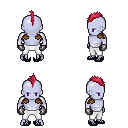
a pixel art fantasy rpg character, male body template, dark elf, purple skin, leather shoulder armor, white pants, ruby red mohawk hairstyle, metal gloves, ghillies, four views (front, back, left, right), 2x2 character sprite sheet, small pixel art, hard edges, no anti-aliasing